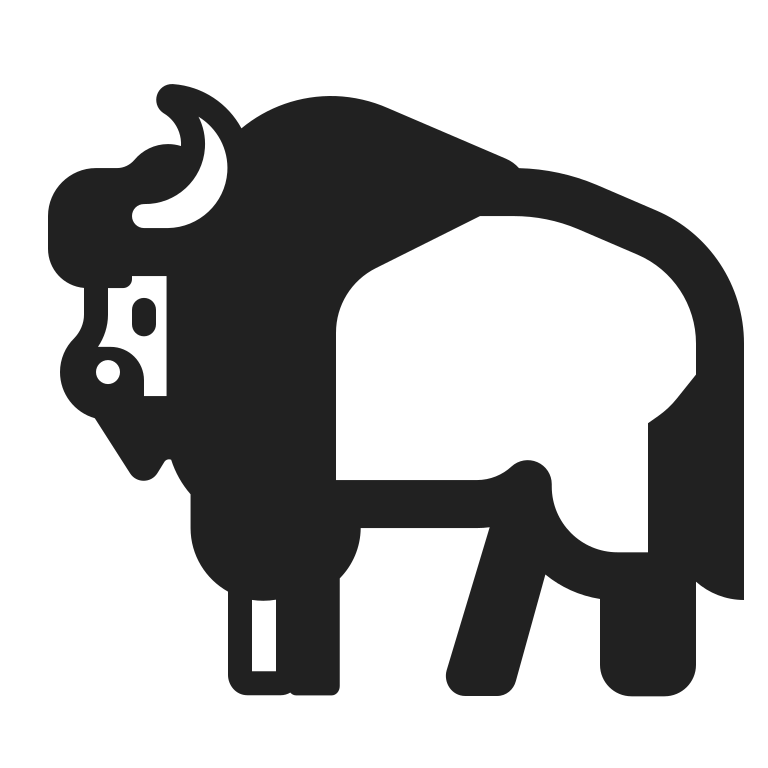
bison high contrast